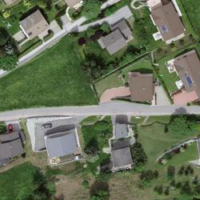
EUNIS habitat code: 55
Species observed at this site:
Poecile palustris
Cyanistes caeruleus
Lophophanes cristatus
Parus major
Spinus spinus
Phoenicurus ochruros
Phoenicurus phoenicurus
Passer domesticus
Passer italiae
Passer montanus